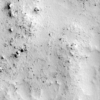
Label: not_dusty